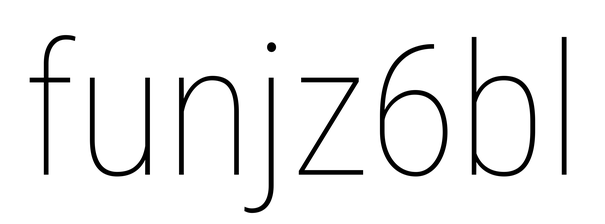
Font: Roboto_Condensed_Thin